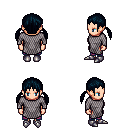
a pixel art fantasy rpg character, female body template, human, light skin, chain mail, magenta pants, raven twin-tailed hairstyle, metal boots, four views (front, back, left, right), 2x2 character sprite sheet, small pixel art, hard edges, no anti-aliasing